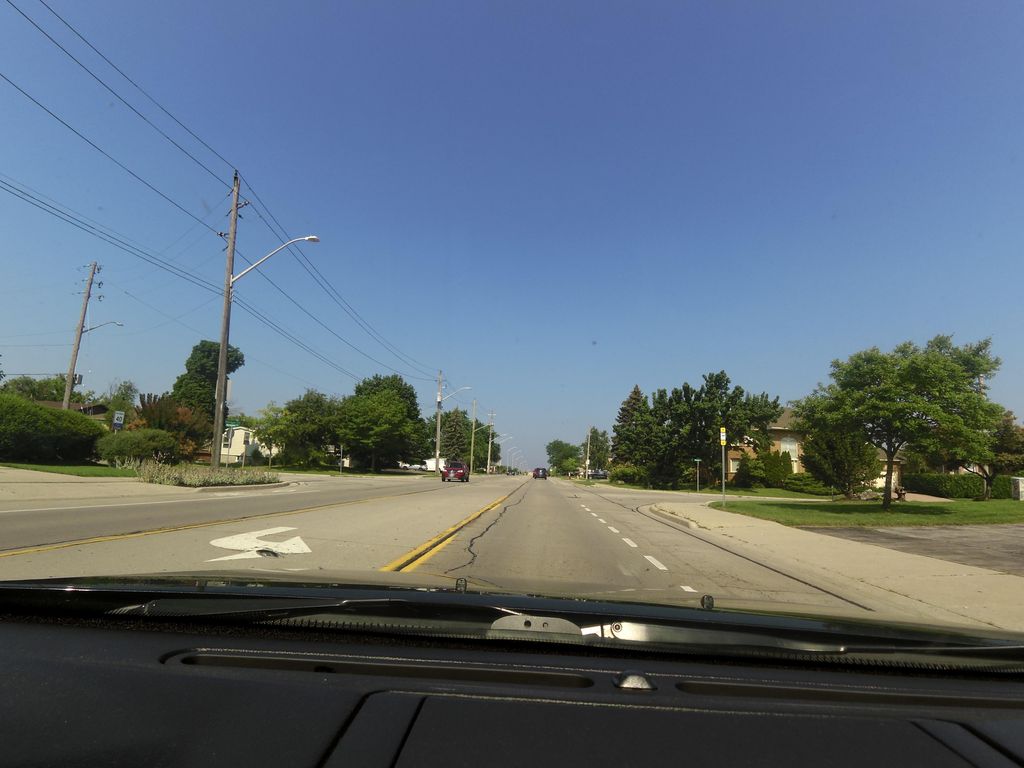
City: hamilton